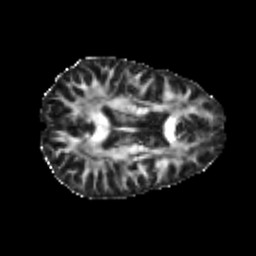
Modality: FA
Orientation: axial
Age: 24
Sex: female
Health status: healthy
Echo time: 0.074 s